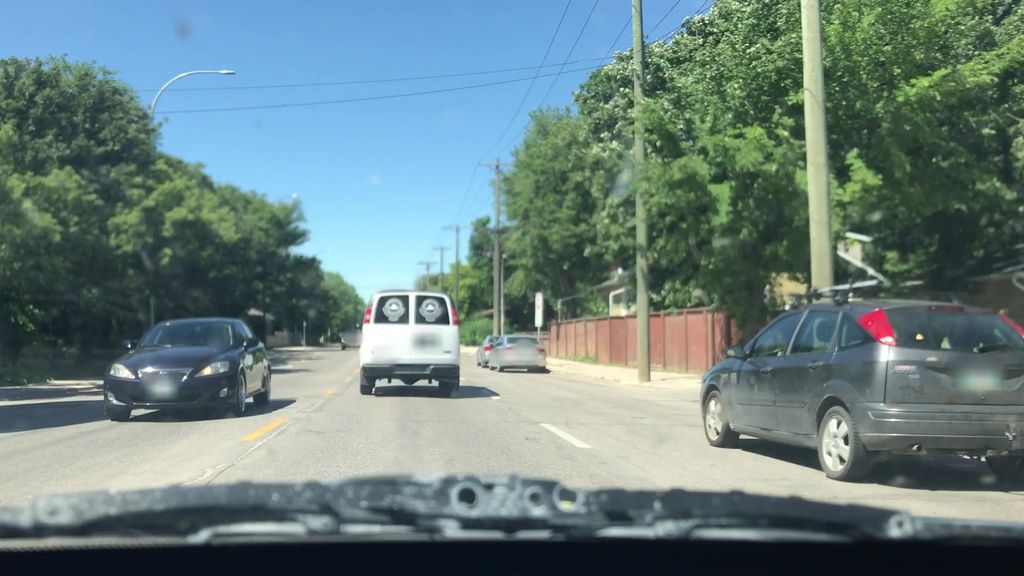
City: winnipeg